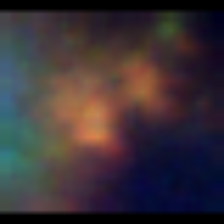
Taxon: Unknown_full_image
Group: Unknown